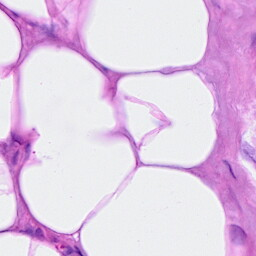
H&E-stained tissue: Breast